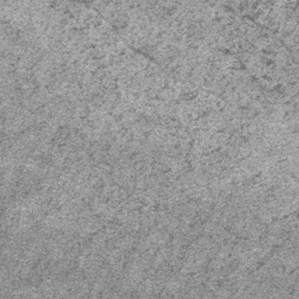
Label: frost